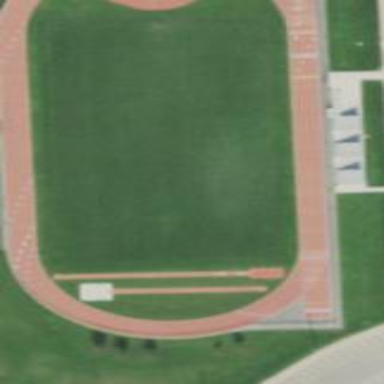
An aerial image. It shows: Track located within leisure land area.